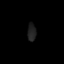
Tissue: lung
Cell type: T cells
Senescence score: 0.1927
Nuclear area (px): 149
Mean DAPI intensity: 32.161